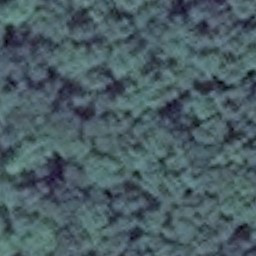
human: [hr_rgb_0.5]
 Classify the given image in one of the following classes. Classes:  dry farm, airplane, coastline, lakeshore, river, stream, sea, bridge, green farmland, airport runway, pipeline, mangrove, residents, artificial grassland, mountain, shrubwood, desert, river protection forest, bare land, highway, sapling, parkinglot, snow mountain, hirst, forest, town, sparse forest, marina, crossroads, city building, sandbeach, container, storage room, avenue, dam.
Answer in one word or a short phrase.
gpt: forest